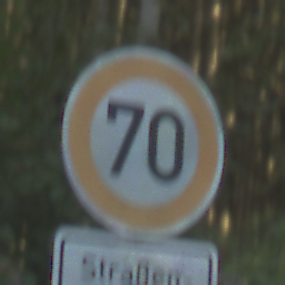
Verkehrszeichen: Geschwindigkeit70
Zusatzzeichen unten: HinweiseAufGefahrenDurchVerbaleAngabe3
Umgebung: Outdoor, Nature
Tageszeit: MorningAfternoon
Wetter: Clear
Licht: Natural
Jahreszeit: NotSpecified
Kontrast: LowContrast